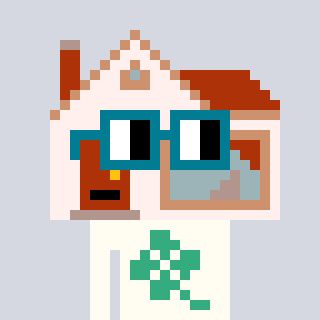
a pixel art character with square dark green glasses, a house-shaped head and a grayscale-colored body on a cool background